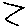
Label: zigzag